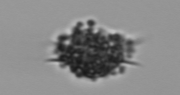
Label: Dictyocha